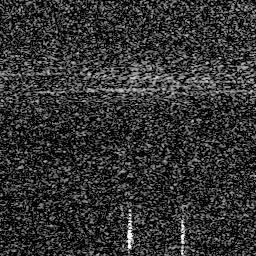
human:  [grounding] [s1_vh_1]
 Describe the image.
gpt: In the satellite image, there is  <ref>1 small ship </ref> <box>[[48, 83, 52, 97, 0]]</box> located at bottom,  <ref>1 medium ship </ref> <box>[[67, 82, 74, 99, 0]]</box> located at bottom right.